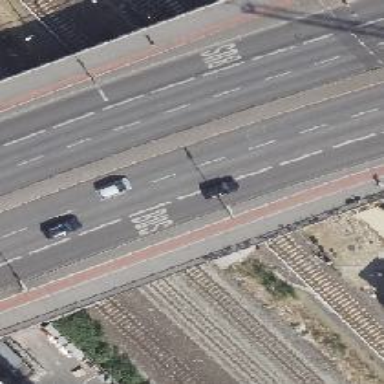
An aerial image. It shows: Secondary road bridge with asphalt surface. There is cycle track on the right side.